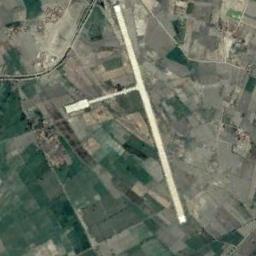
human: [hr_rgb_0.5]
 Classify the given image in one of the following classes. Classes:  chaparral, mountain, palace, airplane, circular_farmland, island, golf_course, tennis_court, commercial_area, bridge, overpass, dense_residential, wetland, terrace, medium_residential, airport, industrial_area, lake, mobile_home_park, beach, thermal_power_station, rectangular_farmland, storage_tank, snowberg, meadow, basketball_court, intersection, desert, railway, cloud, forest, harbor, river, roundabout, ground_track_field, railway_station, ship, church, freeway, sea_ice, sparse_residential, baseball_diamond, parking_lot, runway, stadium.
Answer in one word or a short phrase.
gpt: airport